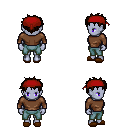
a pixel art fantasy rpg character, female body template, dark elf, purple skin, brown long-sleeve shirt, teal pants, brown bedhead hairstyle, red bandana, brown slippers, four views (front, back, left, right), 2x2 character sprite sheet, small pixel art, hard edges, no anti-aliasing